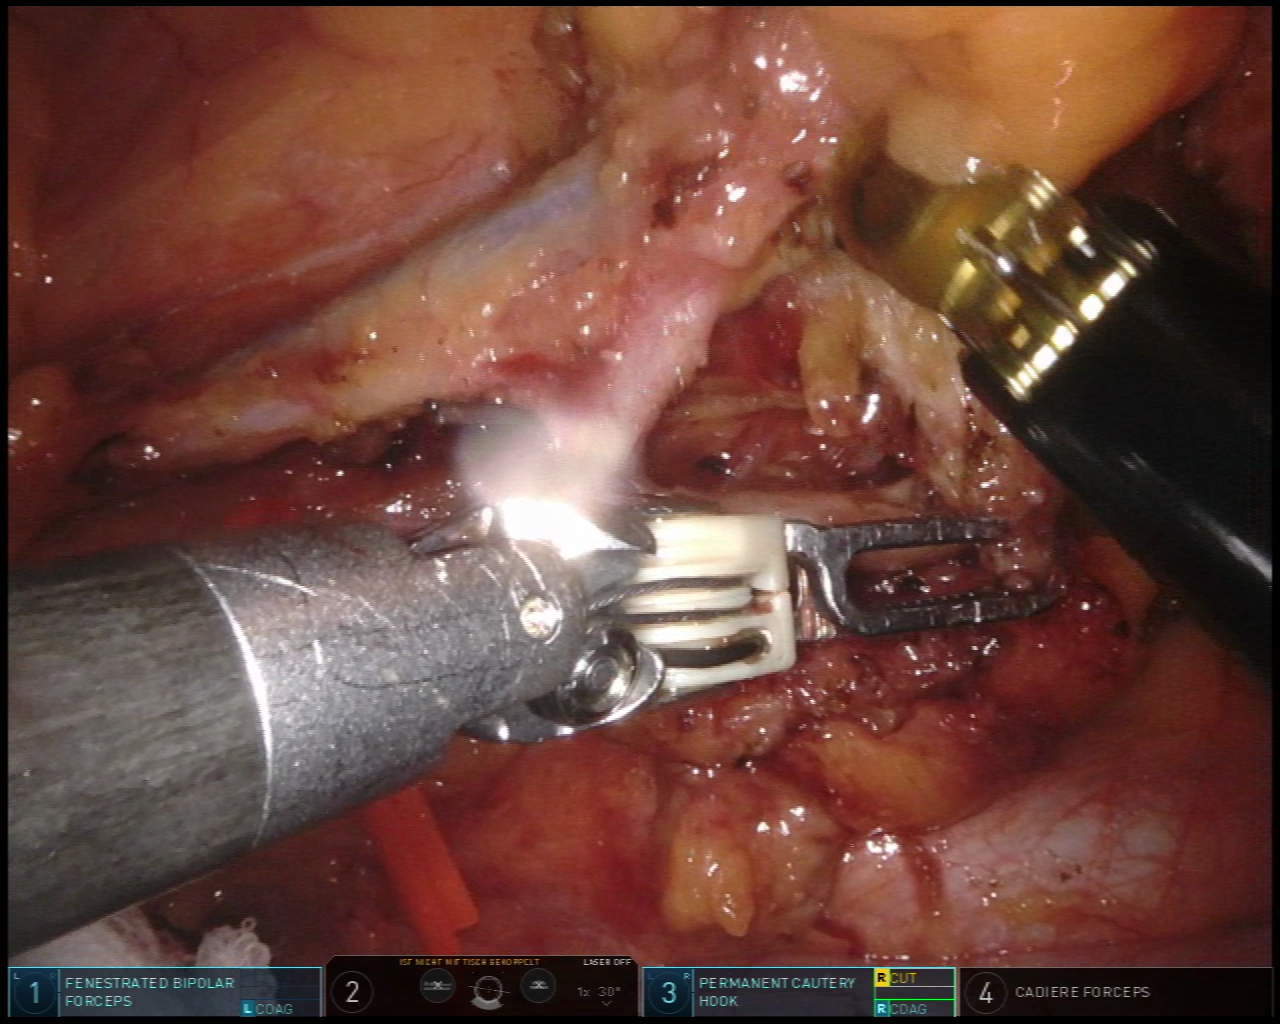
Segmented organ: intestinal_veins
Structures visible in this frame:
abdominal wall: no
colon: no
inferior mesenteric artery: yes
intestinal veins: yes
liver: no
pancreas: no
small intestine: no
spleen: no
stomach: no
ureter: no
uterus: no
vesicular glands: no